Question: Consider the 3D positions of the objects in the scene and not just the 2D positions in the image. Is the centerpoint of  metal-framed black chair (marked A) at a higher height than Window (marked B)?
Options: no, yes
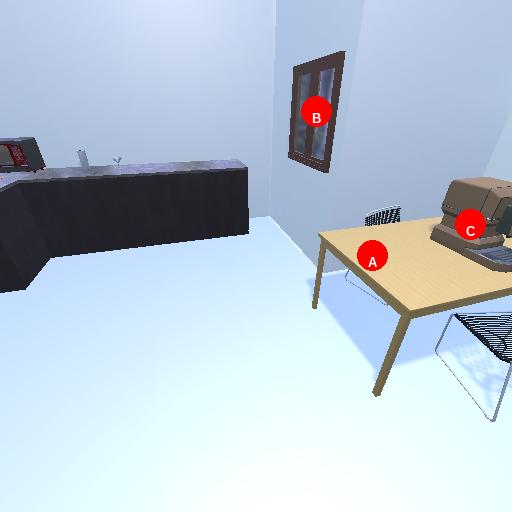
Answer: no